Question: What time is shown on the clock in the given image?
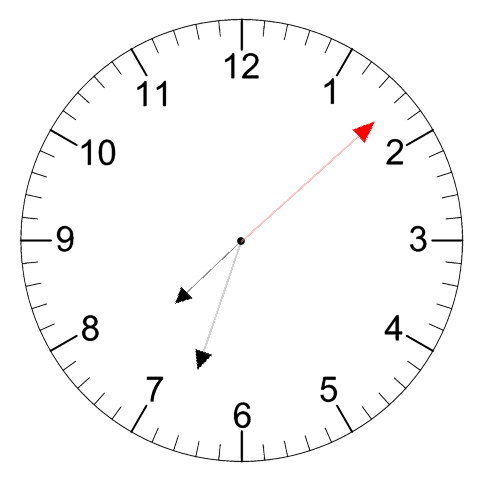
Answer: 07:33:08